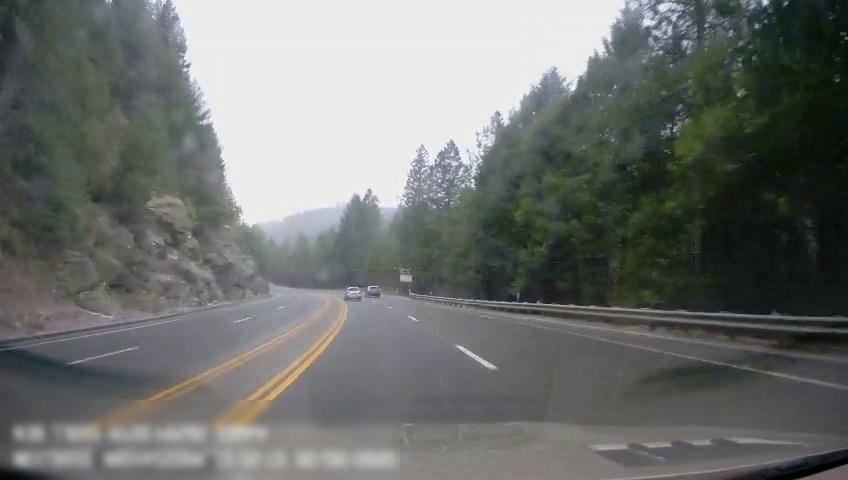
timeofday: Day
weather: Cloudy
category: Drivable Space
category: Vehicles | Car
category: Vehicles | Car
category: Lanes | Alternate Lane
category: Lanes | Alternate Lane
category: Lanes | Alternate Lane
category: Lanes | Current Lane
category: Lanes | Current Lane
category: Lanes | Alternate Lane
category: Traffic | Signs